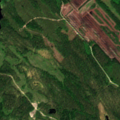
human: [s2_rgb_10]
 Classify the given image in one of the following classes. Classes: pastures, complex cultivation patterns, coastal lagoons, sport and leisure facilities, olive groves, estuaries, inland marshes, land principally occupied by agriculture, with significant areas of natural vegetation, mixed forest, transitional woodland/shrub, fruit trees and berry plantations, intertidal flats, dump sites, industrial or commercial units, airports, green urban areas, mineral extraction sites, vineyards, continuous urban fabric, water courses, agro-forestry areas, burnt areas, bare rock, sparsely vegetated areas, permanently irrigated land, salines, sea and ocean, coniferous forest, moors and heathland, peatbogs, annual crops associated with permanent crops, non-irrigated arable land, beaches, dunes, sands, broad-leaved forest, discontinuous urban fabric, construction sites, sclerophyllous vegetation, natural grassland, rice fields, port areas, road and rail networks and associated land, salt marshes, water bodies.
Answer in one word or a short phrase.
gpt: coniferous forest, mixed forest, peatbogs, water bodies